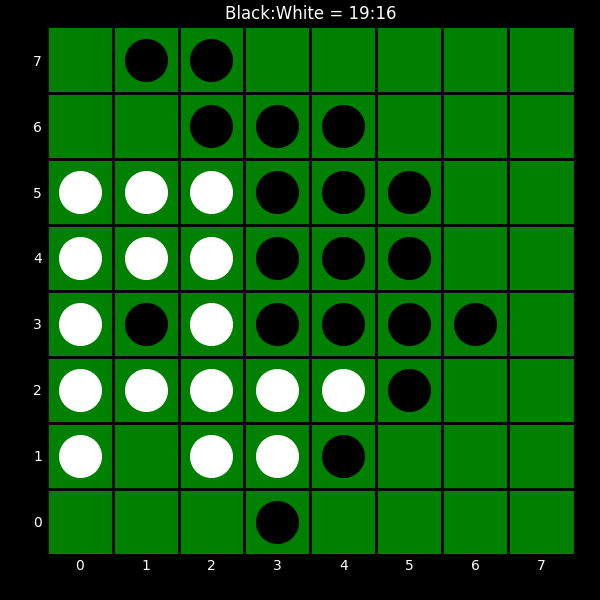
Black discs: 19
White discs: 16